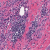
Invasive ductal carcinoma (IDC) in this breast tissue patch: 0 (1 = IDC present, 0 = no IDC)